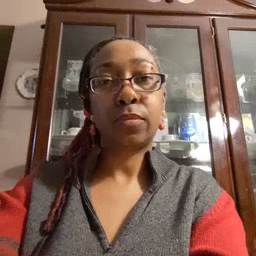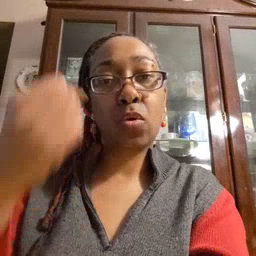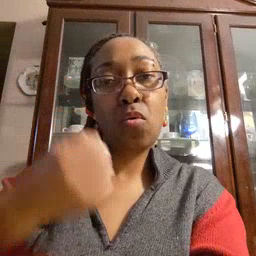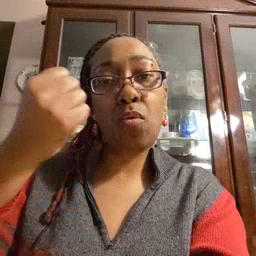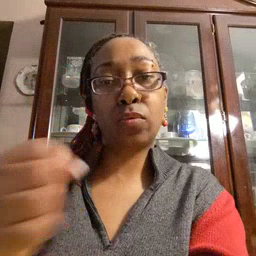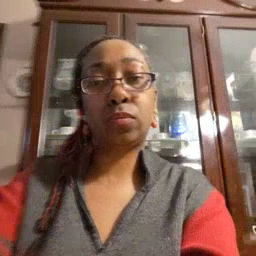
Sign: car